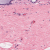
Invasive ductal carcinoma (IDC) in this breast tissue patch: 0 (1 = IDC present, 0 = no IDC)